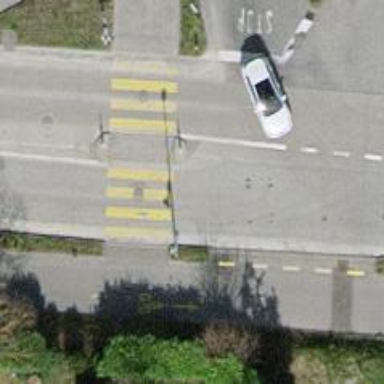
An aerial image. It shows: Unmarked crossing with zebra marking and crossing island.